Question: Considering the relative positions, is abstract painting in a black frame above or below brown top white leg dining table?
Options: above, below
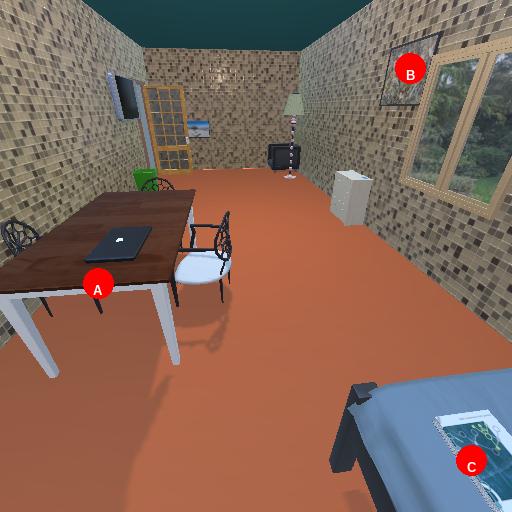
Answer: above